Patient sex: M
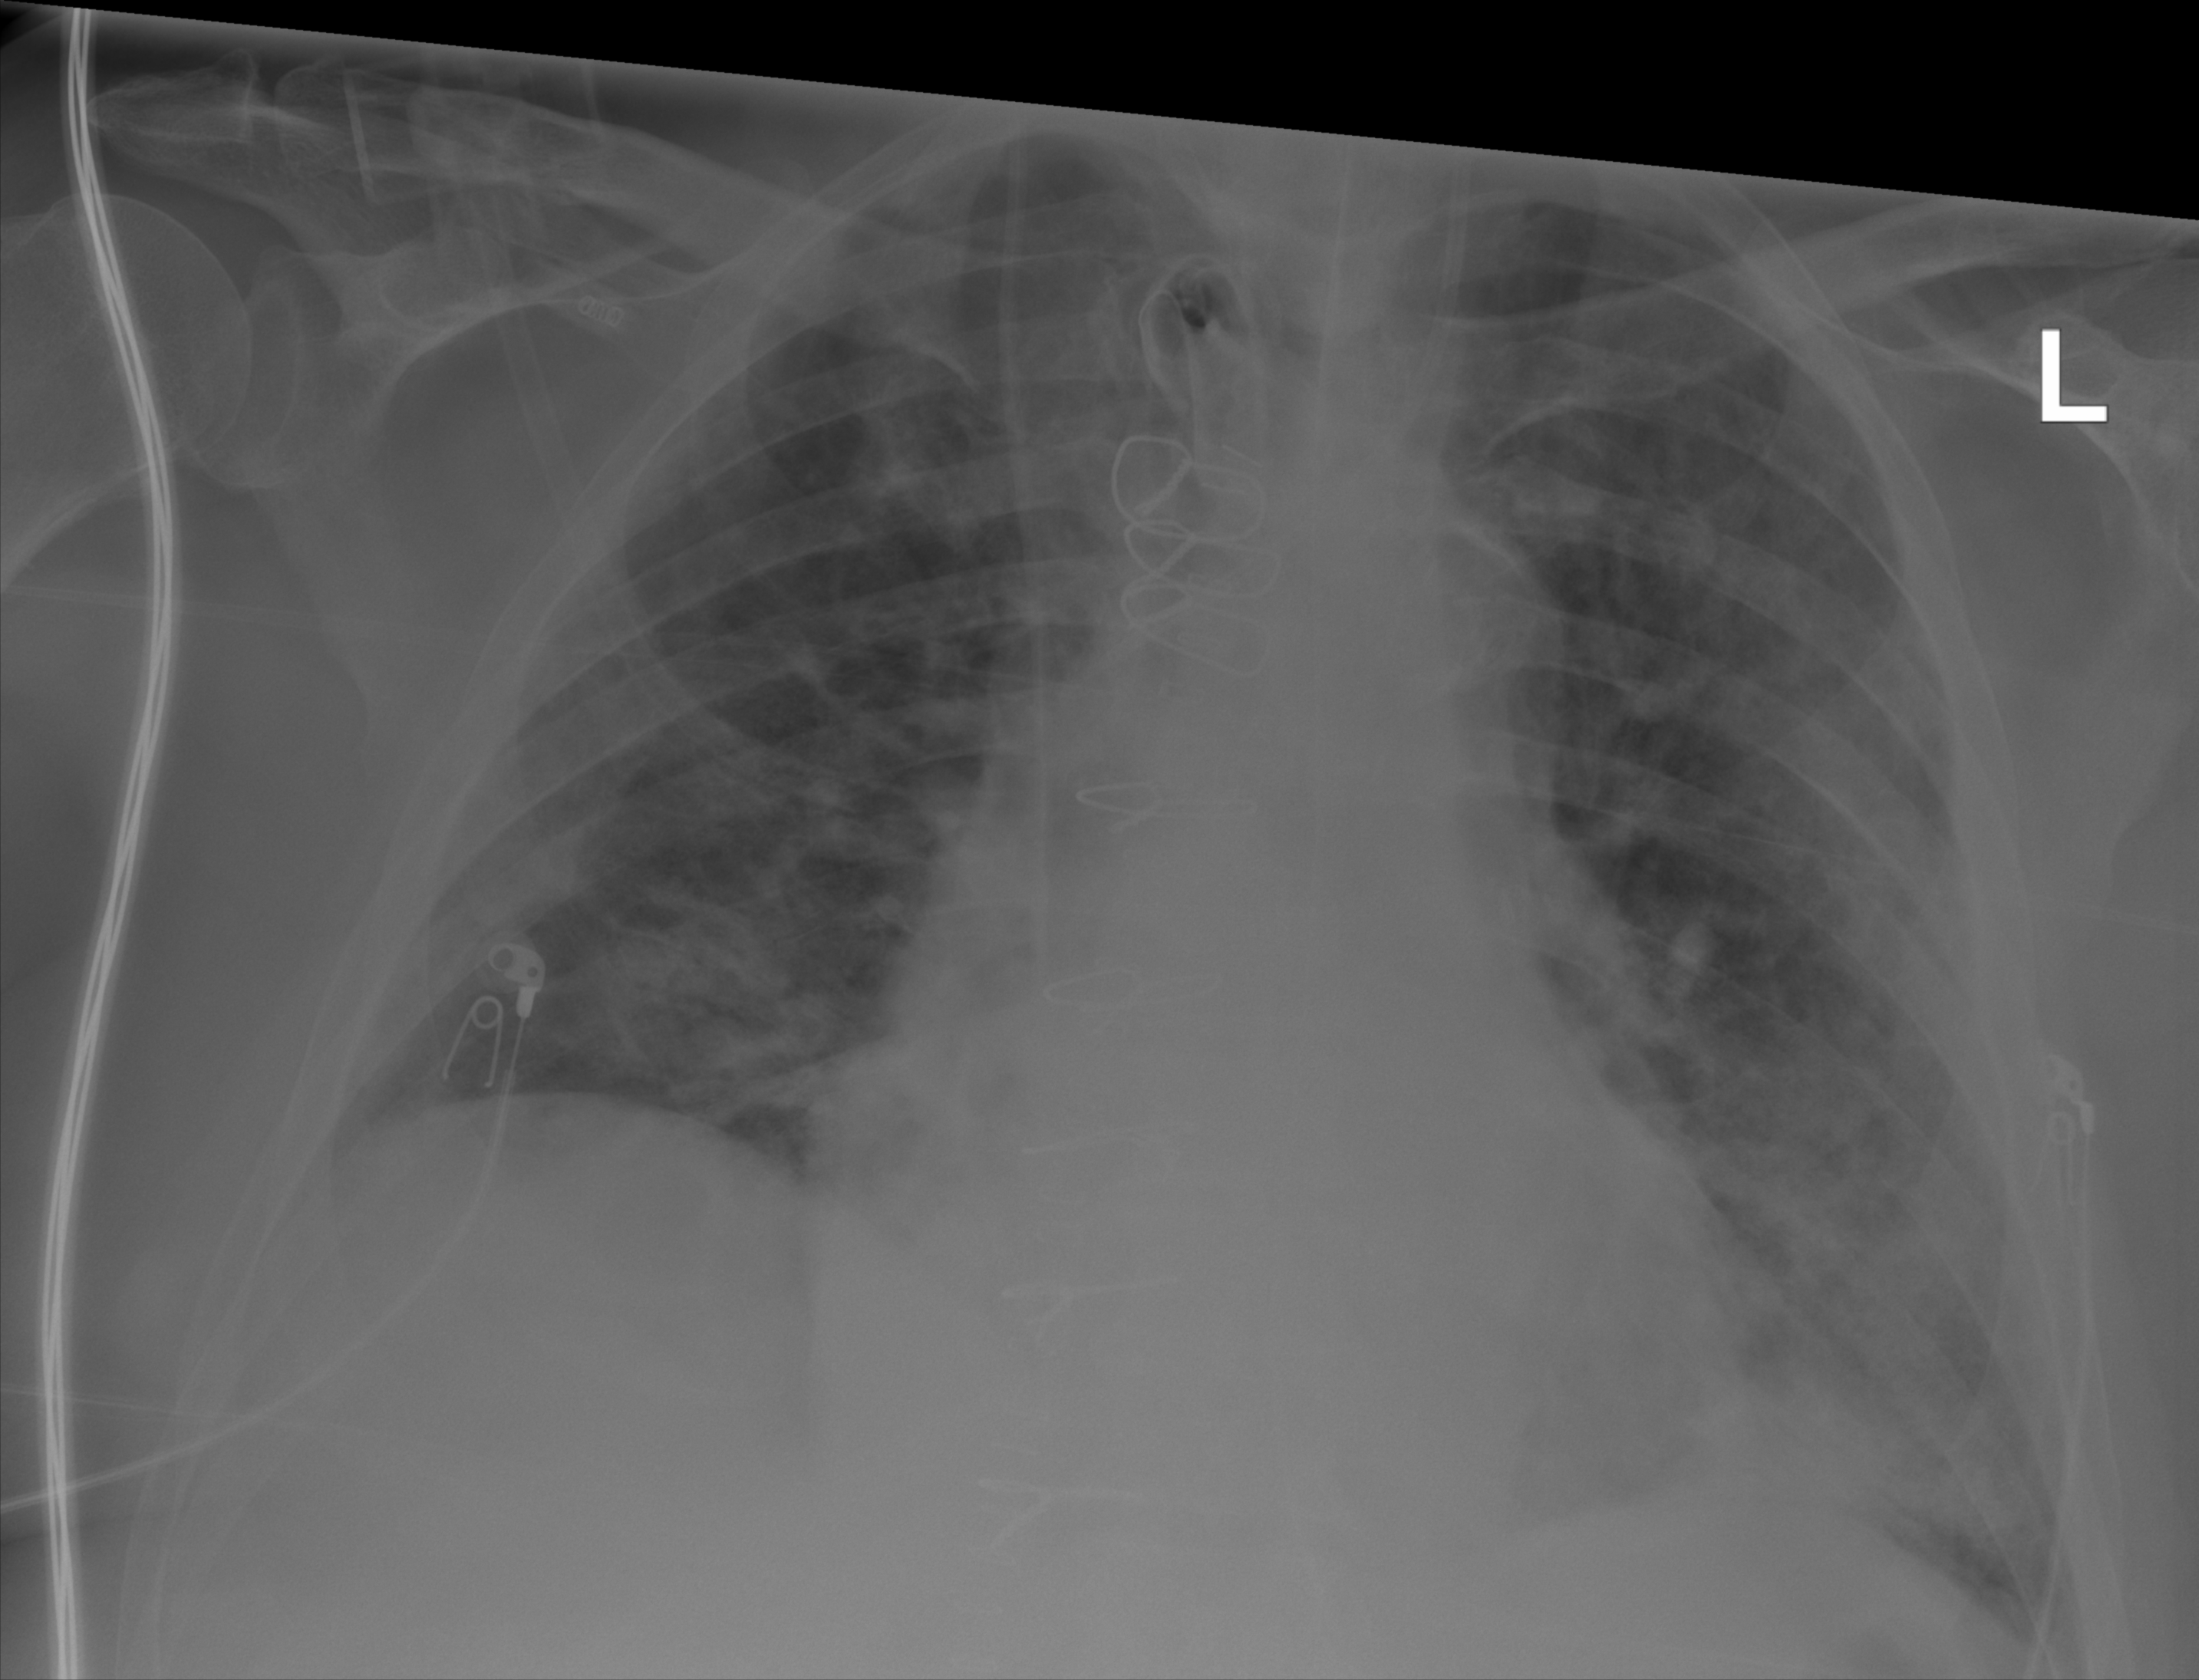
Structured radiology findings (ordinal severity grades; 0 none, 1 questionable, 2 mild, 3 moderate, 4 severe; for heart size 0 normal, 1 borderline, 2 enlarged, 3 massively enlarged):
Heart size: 1
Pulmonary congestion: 2
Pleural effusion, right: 0
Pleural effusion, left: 2
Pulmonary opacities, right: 2
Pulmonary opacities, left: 3
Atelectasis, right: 2
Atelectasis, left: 2